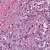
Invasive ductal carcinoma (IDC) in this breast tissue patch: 1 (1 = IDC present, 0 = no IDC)